二年级 · 算术
商店里某些生活用品的售价如图。

12 元

8 元

(1) 买 4 副手套和一双鞋子需要多少钱?

（2）美美用 45 元钱，买 3 双袜子，能找回多少元?

（3）你还能提出什么问题？并解答。
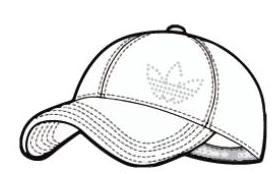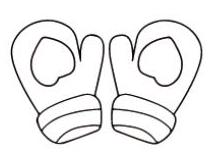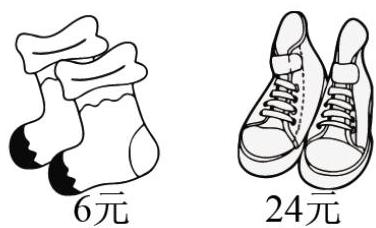
答案: （1） 56 元

(2) 27 元

(3) 购买一顶帽子和 2 双袜子一共需要多少钱?

24 元; （本小题答案不唯一）

【分析】（1） 4 副手套, 每副 8 元, 则一共 $4 \times 8$ 元, 再加上一双鞋子 24 元, 即可得出答案;

（2） 3 双袜子，每双 6 元，则一共 $3 \times 6$ 元，支付 45 元，再根据整数减法，列式解答即可;

(3) 根据图上各种物品的价钱, 结合学过的数学知识提出问题, 并解答即可。本小题答案不唯一。例如: 购买一顶帽子和 2 双袜子一共需要多少钱？

【详解】 (1) $4 \times 8=32$ (元)

$32+24=56($ 元 $)$

答: 买 4 副手套和一双鞋子需要 56 元。

(2) $3 \times 6=18($ 元 $)$

$45-18=27 （$ 元）

答: 能找回 27 元。

(3) 购买一顶帽子和 2 双袜子一共需要多少钱?

$2 \times 6=12($ 元 $)$

$12+12=24 （$ 元 $）$

答: 购买一顶帽子和 2 双袜子一共需要 24 元。

(答案不唯一)

【点睛】本题考查学生对表内乘法运算和整数加法运算的掌握和运用。